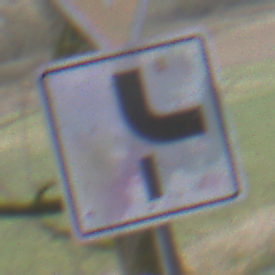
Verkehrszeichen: VerlaufVorfahrtsstrasse10
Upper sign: VorfahrtGewaehren
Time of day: MorningAfternoon
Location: Outdoor (Nature)
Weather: PartlyCloudy
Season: NotSpecified
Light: Natural